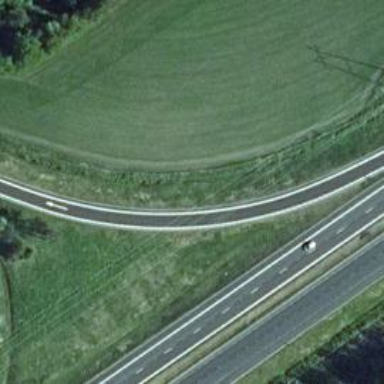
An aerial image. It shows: Tertiary motorway link with high functional class.